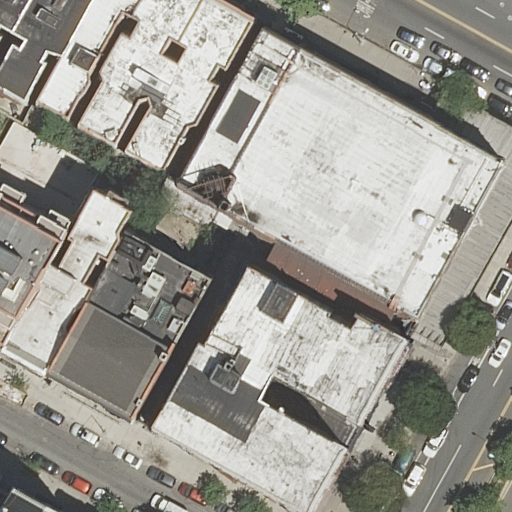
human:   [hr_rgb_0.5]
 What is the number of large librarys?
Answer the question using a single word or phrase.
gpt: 1

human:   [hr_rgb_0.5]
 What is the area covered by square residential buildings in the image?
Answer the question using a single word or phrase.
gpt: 0m2

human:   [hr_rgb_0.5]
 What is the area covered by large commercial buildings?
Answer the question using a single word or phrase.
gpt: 0m2

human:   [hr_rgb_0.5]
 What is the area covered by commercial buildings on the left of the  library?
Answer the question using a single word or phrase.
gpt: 0m2

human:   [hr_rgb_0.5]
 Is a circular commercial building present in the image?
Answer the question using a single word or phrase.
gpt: no

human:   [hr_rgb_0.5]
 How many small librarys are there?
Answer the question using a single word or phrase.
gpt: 0

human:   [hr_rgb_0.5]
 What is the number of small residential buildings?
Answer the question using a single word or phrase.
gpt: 6

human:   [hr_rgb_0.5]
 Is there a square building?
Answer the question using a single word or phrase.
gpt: no

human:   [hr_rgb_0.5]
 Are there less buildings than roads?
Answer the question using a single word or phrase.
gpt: no

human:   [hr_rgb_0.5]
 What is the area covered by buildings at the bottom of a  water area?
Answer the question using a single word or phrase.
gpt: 0m2

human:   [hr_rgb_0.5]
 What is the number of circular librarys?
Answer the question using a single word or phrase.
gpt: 0

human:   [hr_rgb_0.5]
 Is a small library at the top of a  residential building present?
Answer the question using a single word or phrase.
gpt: no

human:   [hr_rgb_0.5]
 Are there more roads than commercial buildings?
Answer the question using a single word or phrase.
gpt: yes

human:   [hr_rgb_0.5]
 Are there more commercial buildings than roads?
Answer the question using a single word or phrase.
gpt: no

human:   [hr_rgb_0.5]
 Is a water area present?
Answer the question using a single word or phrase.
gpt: no

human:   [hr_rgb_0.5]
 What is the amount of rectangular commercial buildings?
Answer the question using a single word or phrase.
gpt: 0

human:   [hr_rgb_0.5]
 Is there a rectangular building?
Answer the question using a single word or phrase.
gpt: yes

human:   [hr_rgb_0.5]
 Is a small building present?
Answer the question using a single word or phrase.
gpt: yes

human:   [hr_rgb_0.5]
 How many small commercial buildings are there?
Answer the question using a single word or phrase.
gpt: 0

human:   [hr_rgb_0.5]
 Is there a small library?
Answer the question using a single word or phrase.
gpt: no

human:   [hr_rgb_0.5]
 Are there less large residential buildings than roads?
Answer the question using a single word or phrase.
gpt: yes

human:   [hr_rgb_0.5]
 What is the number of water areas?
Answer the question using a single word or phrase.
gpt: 0

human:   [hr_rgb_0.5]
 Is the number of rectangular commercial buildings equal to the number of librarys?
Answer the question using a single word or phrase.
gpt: no

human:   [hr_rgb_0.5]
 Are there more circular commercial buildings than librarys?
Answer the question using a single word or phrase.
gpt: no

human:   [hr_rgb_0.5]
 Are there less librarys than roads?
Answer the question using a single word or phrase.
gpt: yes

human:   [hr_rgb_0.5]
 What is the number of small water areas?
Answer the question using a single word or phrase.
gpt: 0

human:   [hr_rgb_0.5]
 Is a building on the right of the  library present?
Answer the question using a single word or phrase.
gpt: yes

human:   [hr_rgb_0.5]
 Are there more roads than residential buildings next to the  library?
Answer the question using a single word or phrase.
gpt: no

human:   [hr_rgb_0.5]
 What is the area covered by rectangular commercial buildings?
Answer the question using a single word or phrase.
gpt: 0m2

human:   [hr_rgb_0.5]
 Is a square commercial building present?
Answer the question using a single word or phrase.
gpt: no

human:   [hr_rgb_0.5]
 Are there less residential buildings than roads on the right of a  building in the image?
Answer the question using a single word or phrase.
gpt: no

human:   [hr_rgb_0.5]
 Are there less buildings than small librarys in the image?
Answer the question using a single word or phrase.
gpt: no

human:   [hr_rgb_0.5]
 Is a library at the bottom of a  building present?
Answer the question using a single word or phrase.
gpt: yes

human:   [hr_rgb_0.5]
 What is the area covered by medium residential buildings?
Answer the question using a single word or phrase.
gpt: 337m2

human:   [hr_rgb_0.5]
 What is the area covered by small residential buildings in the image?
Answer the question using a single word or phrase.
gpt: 220m2

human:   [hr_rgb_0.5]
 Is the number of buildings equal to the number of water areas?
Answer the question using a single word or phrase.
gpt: no